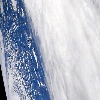
Label: cloud